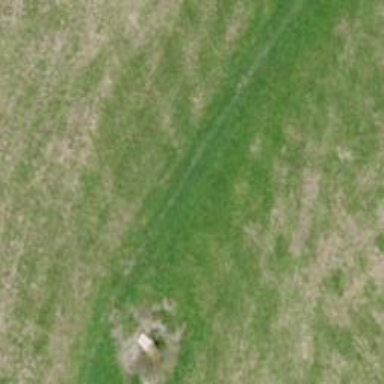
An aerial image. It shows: Grassy track.